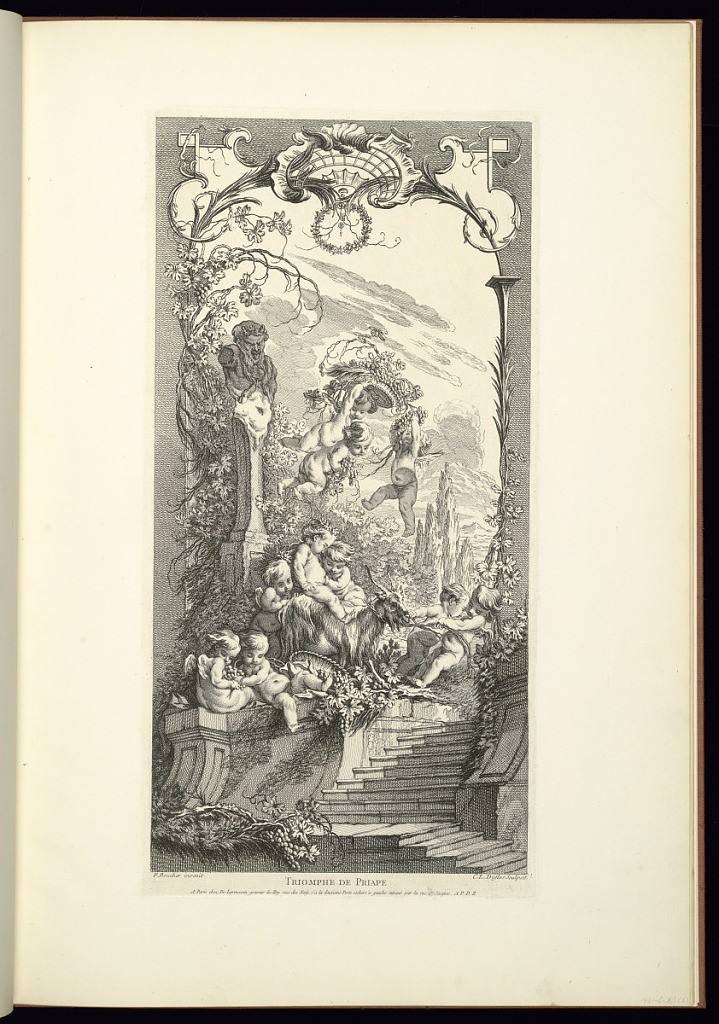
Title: Triomphe de Priape
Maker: François Boucher, French, 1703–1770
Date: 1740
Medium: Etching and engraving on white laid paper
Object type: Print
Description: One of a set of five panels for a fold-up screen. The other designs in the series include Rocaille (Rock Garden); Hommage Champêtre (Pastorale); and Léda (Leda and the Swan), all etched by Claude Duflos; and Triomphe de Pomone (Triumph of Pomona) etched by Charles Nicolas Cochin the Younger. Shell motif at top. Three putti grasping at berries in the upper portion of the design, to the right of a herm in the personification of Priapus, protector of orchards and gardens, which is at left. Cypress trees at right. Two putti pulling a goat on top of stairs and other putti both helping with the goat and holding berries. Panel framed with leaves, branches and berries.